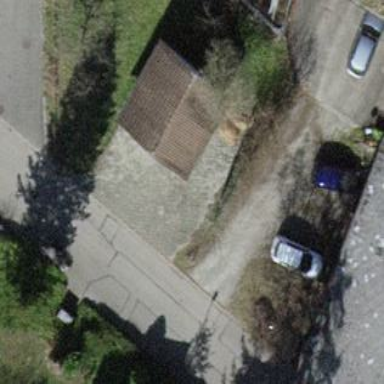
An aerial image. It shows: Garage.